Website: macys
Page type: customer-info-address
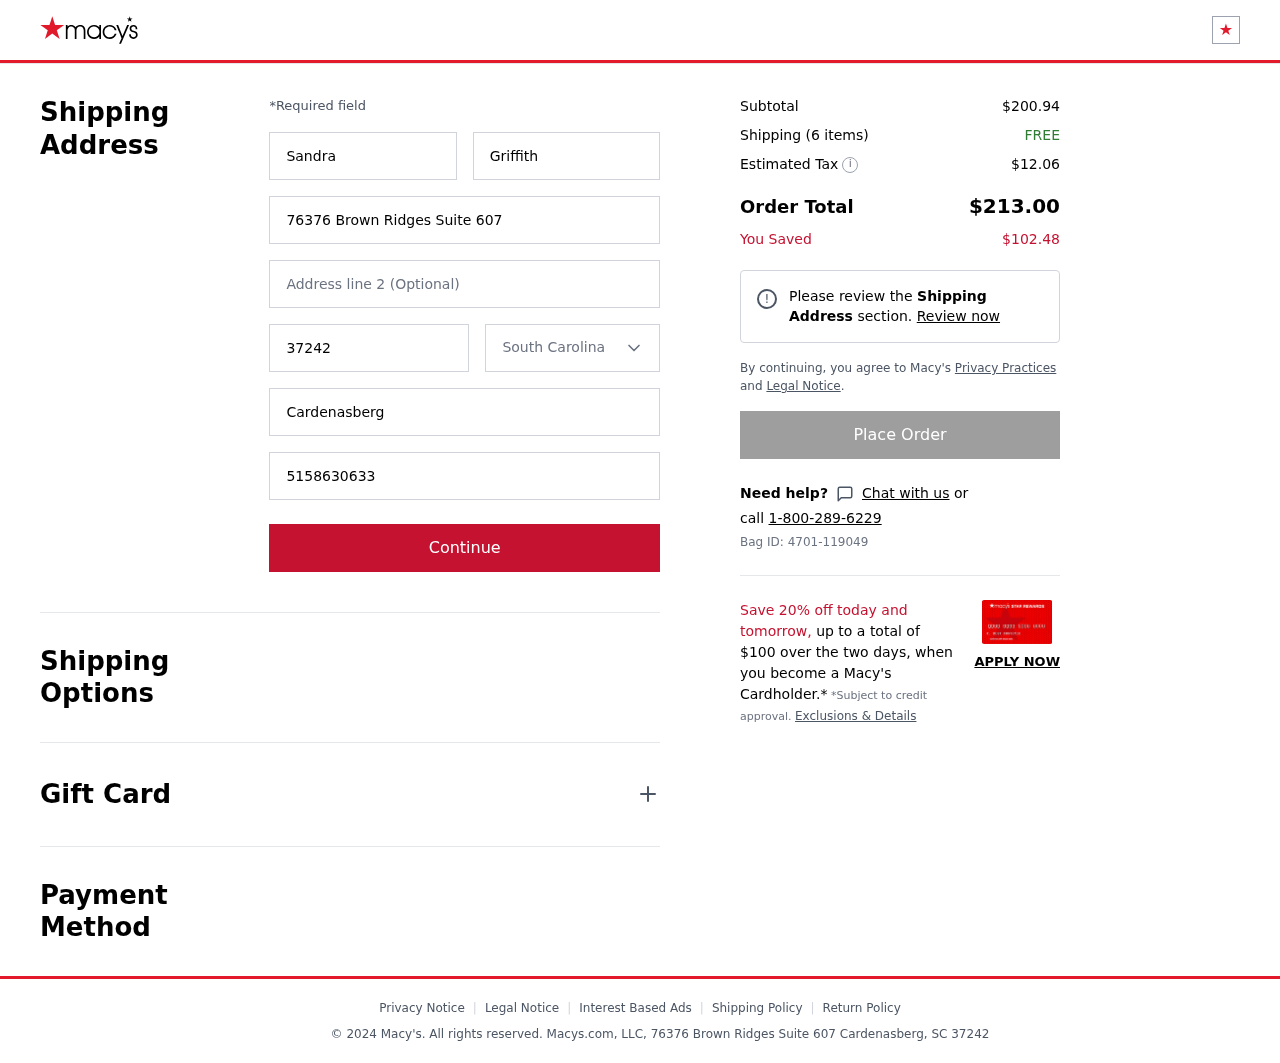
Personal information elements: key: PII_CITY
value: Cardenasberg
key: PII_FIRSTNAME
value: Sandra
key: PII_LASTNAME
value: Griffith
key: PII_PHONE
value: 5158630633
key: PII_POSTCODE
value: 37242
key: PII_STATE
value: South Carolina
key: PII_STREET
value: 76376 Brown Ridges Suite 607
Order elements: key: ORDER_SUBTOTAL
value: $200.94
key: ORDER_NUM_ITEMS
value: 6
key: ORDER_SHIPPING_COST
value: FREE
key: ORDER_TAX
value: $12.06
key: ORDER_TOTAL
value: $213.00
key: ORDER_SAVINGS
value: $102.48
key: ORDER_BAG_ID
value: Bag ID: 4701-119049